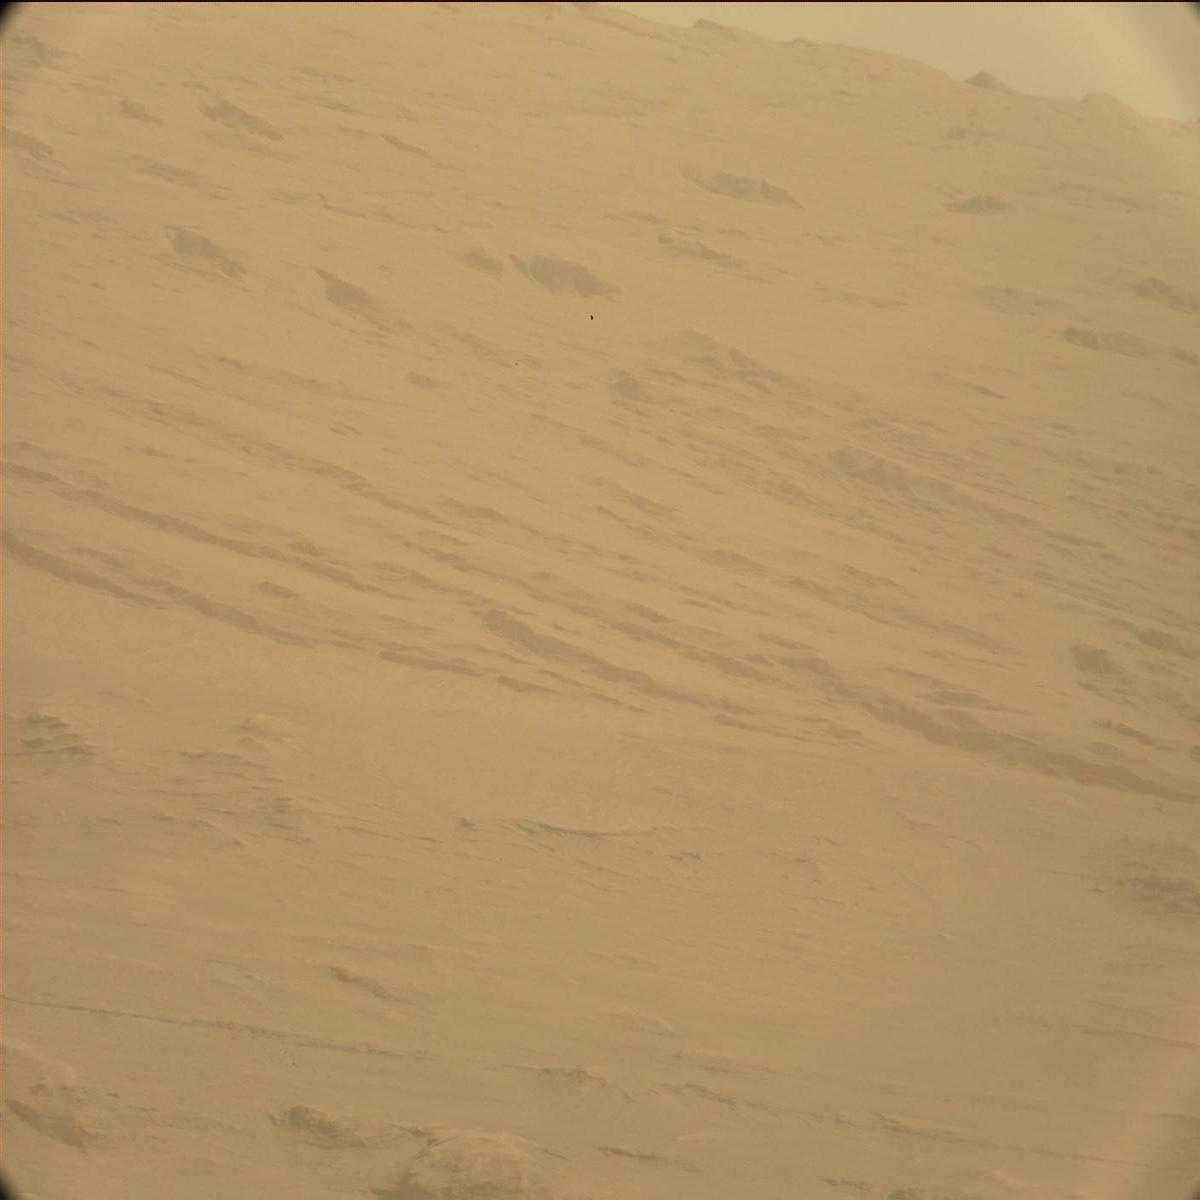
Terrain classes present: Ridge, Sky